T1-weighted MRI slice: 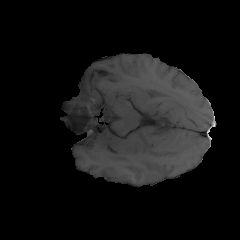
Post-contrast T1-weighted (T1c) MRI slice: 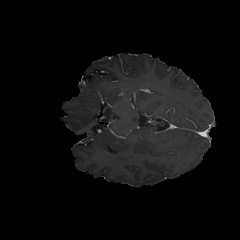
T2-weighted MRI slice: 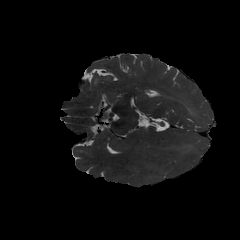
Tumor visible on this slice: no